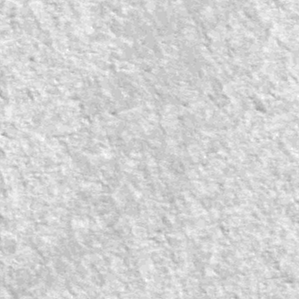
Label: frost